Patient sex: M
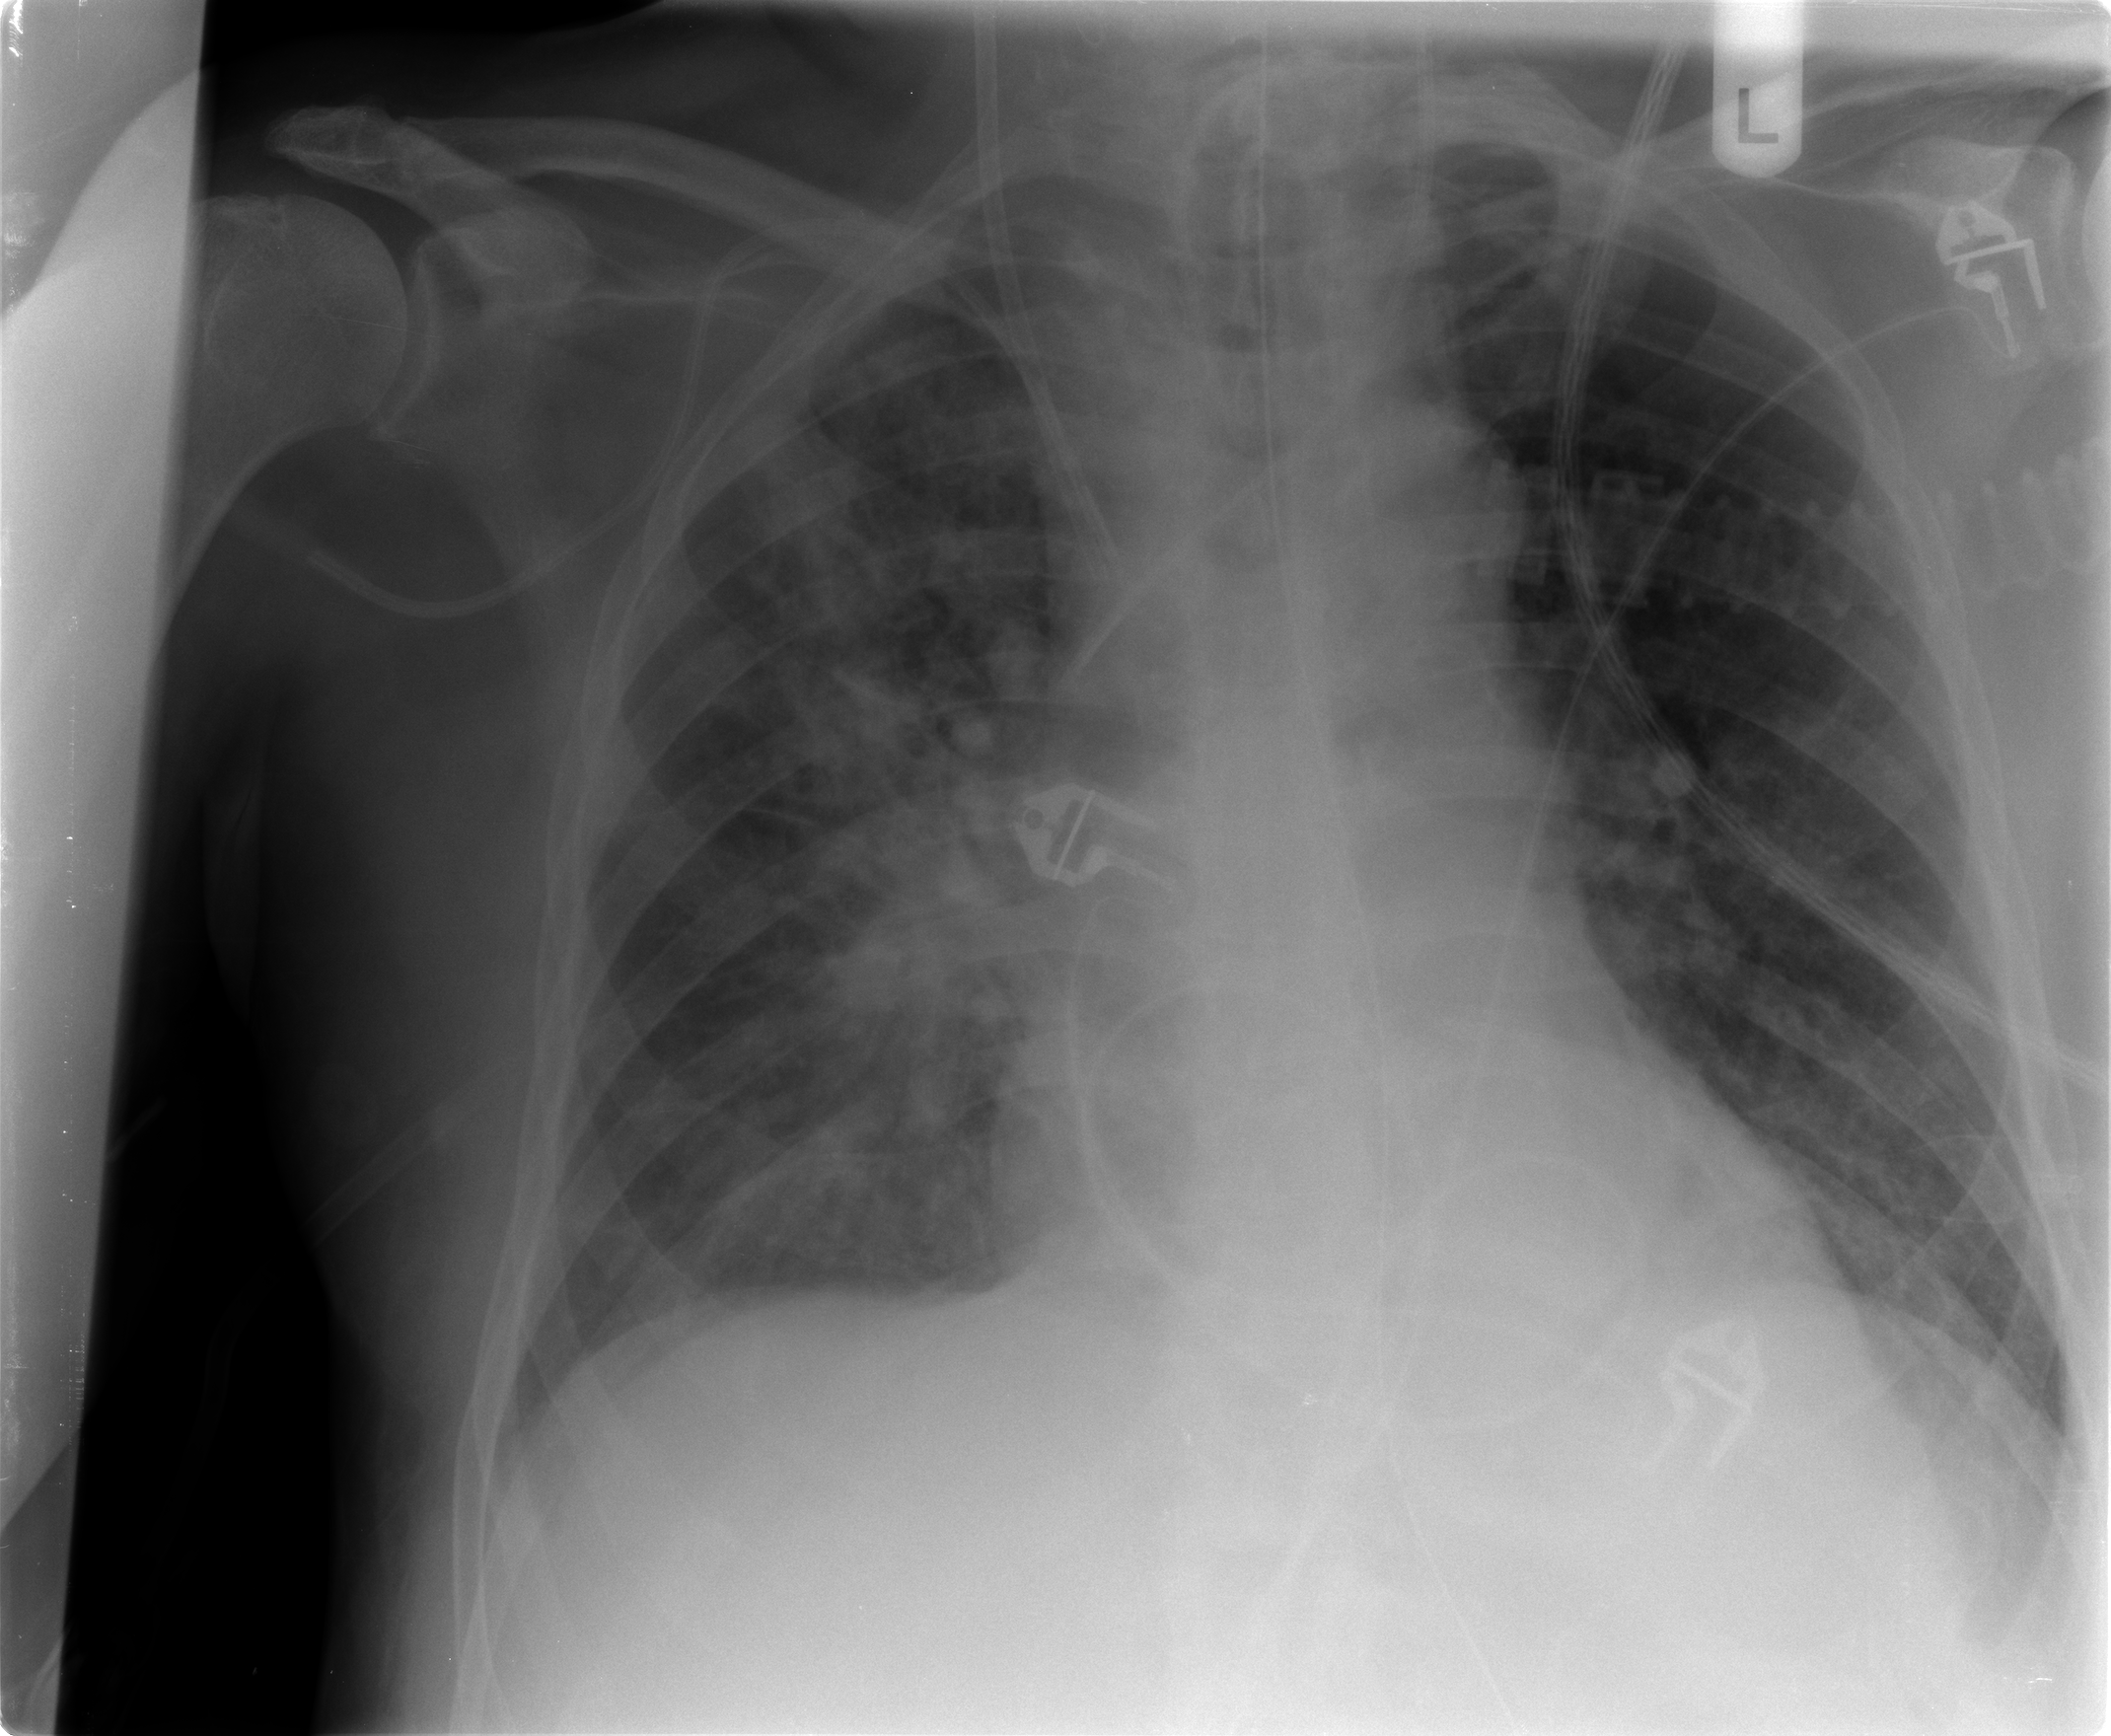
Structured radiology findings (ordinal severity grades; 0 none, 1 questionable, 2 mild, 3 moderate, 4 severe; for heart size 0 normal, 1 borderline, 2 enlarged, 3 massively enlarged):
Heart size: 1
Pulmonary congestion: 3
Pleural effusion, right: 0
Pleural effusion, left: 0
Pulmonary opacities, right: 3
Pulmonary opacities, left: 2
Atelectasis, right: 3
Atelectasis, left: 2